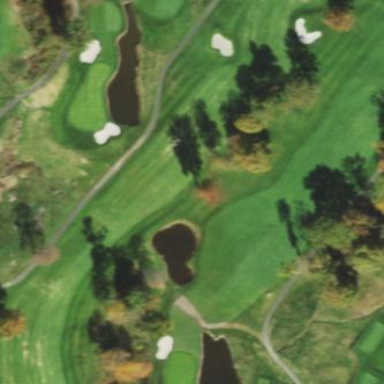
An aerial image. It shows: Golf fairway surrounded by grass.